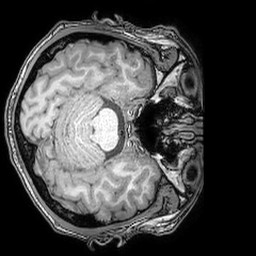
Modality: T1w
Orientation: axial
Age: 27
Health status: ill
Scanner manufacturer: philips
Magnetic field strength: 3 T
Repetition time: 0.007 s
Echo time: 0.0035 s